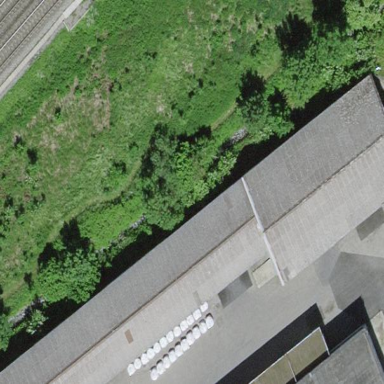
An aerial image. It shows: Warehouse.